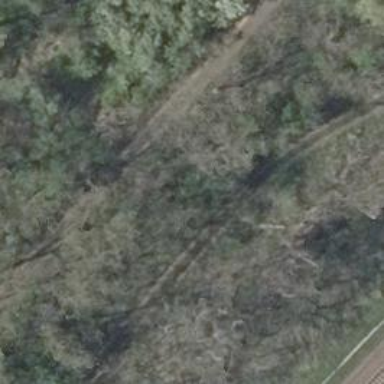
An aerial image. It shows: Grass track with grade5 tracktype.